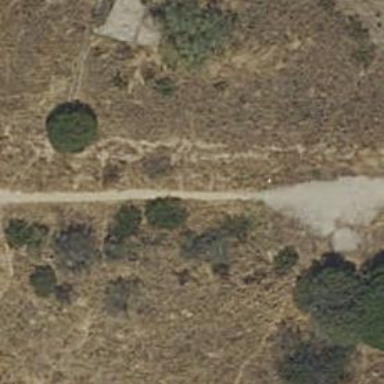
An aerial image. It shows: Dirt path.